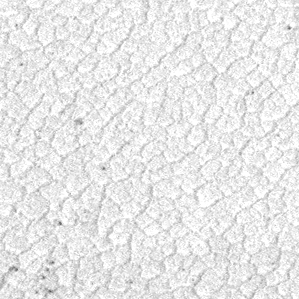
Label: frost